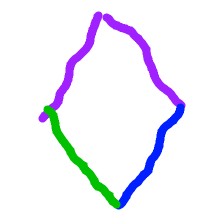
Shape: rhombus